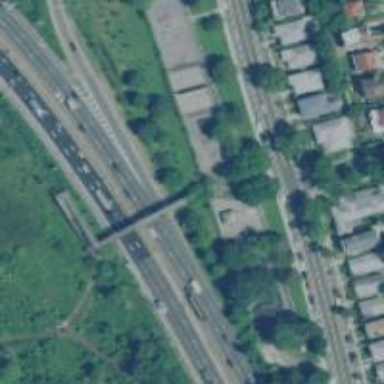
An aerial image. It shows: Motorway junction.